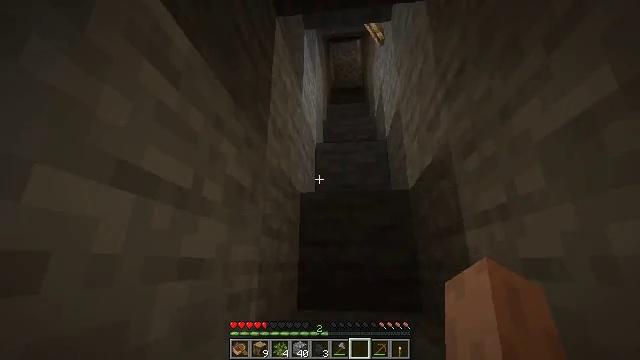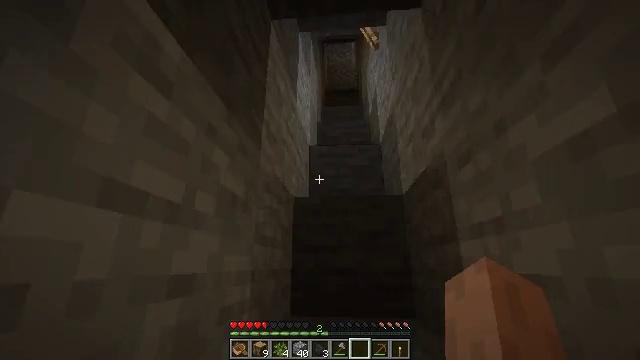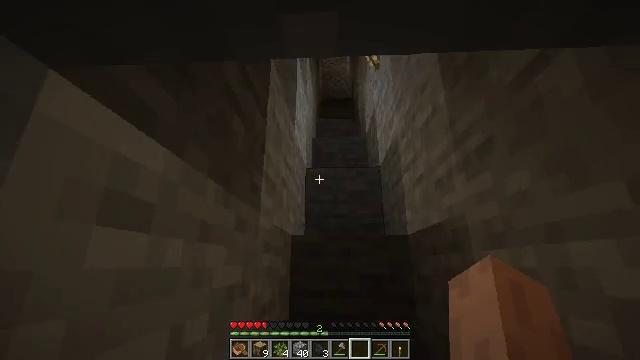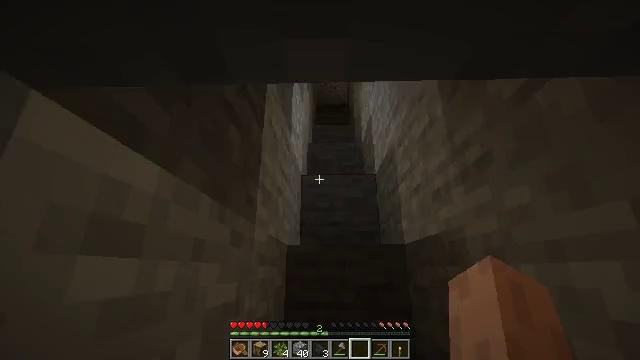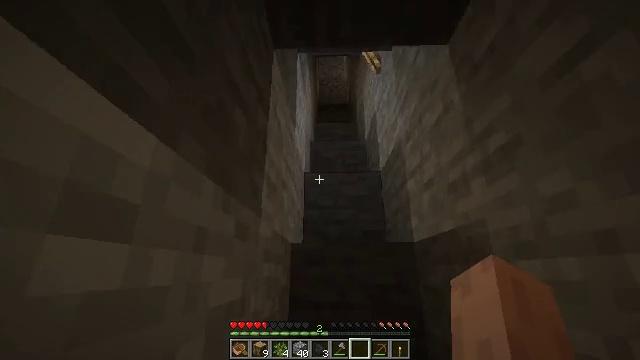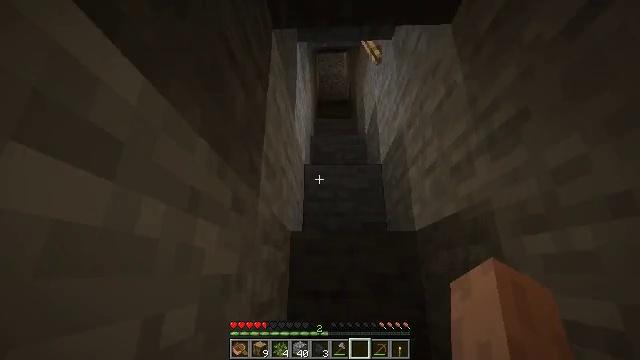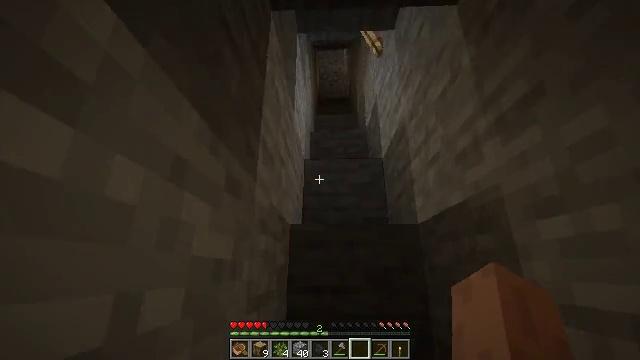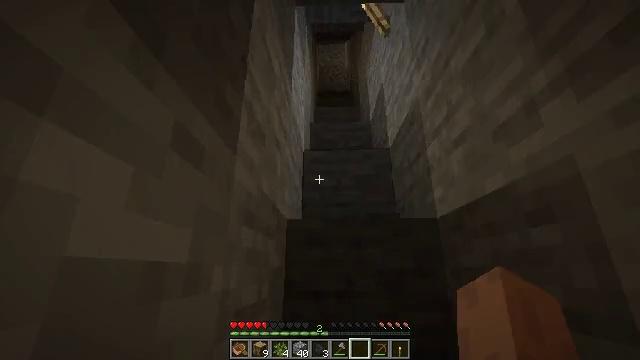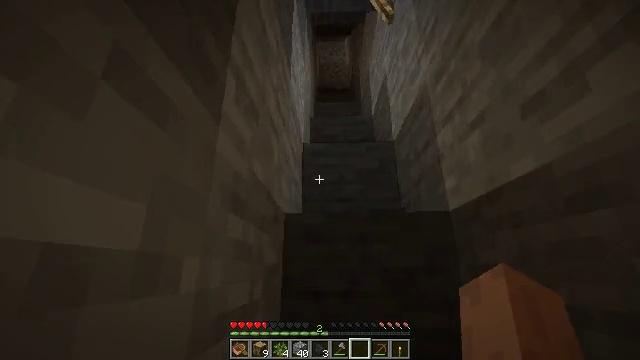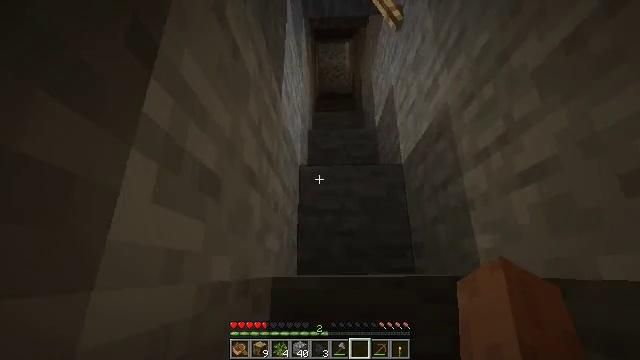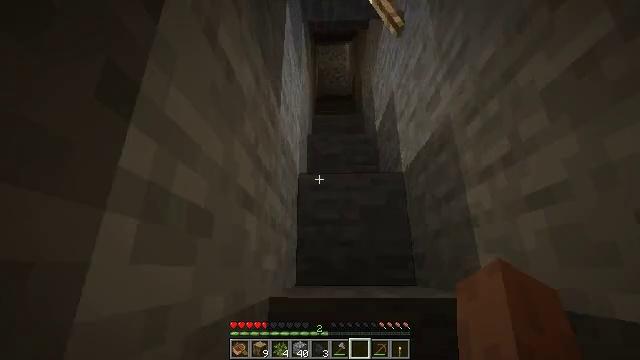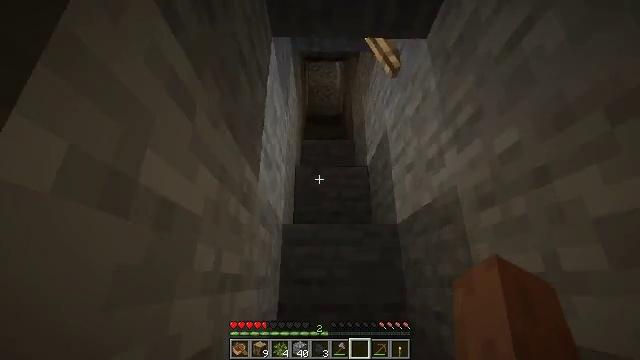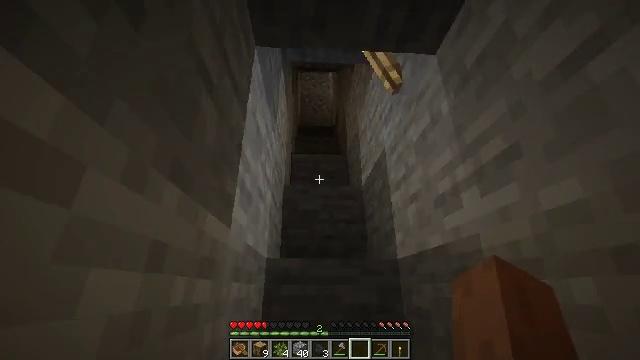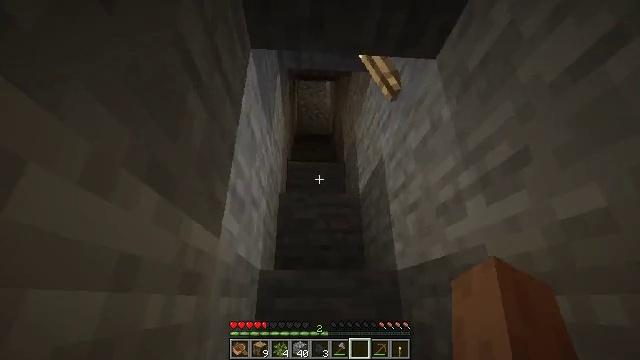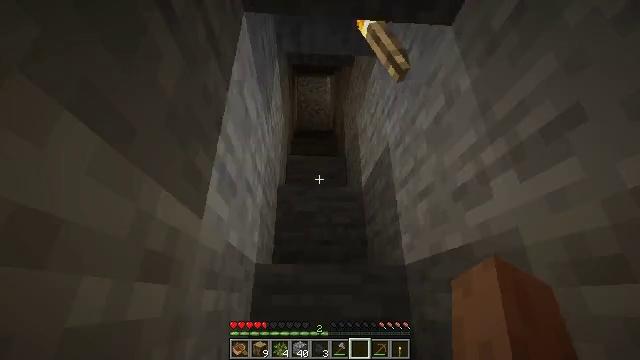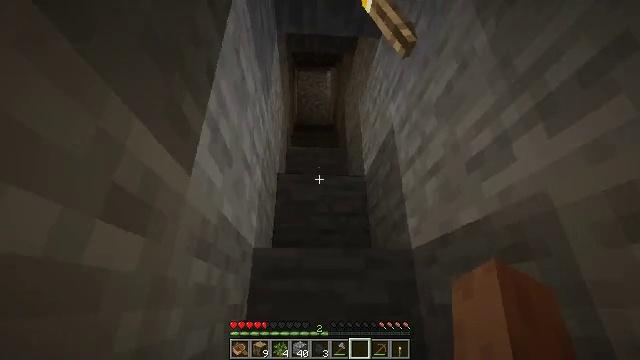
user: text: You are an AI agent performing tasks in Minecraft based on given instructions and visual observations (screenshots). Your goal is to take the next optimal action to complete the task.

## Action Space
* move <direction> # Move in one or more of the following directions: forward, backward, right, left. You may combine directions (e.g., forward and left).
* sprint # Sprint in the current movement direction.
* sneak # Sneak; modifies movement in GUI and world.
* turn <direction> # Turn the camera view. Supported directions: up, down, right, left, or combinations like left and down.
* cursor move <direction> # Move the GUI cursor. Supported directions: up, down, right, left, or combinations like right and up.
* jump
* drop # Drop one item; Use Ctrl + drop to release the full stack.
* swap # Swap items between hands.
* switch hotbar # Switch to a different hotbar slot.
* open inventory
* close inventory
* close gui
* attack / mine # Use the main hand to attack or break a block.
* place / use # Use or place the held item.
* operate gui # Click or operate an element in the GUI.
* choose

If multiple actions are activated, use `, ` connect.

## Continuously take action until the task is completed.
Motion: motion action
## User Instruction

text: craft item air
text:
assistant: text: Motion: move forward, turn right, jump
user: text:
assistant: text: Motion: move forward, turn right, jump
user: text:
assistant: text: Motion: move forward, turn right and up, jump
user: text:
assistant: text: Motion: move forward
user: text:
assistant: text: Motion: move forward
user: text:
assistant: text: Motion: move forward
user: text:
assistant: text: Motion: move forward
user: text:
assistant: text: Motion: move forward
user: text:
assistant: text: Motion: move forward, jump
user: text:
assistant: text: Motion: move forward, jump
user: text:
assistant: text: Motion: move forward, turn right and up, jump
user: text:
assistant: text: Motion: move forward, turn right and up, jump
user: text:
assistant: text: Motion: move forward, turn up, jump
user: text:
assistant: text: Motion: move forward
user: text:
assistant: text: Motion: move forward
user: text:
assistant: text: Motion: move forward, turn up
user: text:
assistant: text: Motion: move forward
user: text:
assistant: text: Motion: move forward, jump
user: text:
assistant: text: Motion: move forward, jump
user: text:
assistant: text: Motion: move forward, jump
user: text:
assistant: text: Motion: move forward, jump
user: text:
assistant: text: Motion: move forward, jump
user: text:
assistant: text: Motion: move forward
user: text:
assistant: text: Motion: move forward
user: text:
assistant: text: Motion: move forward, turn left
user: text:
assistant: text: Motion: move forward, turn left
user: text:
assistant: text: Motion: move forward, turn left
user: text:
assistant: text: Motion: move forward, turn left and down
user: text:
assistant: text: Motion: move forward, turn left
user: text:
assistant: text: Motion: move forward, turn left, jump